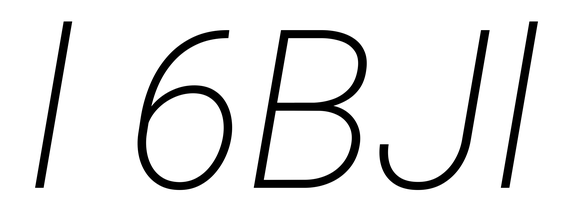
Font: Roboto-Italic_ExtraLight_Italic